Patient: sex M, age 62
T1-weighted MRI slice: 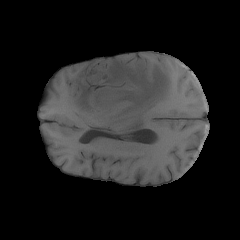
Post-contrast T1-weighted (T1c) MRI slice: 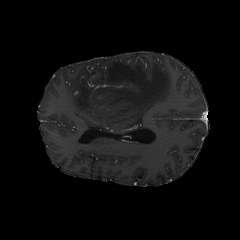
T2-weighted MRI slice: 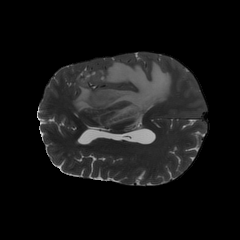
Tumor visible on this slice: yes
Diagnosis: Glioblastoma, IDH-wildtype
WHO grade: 4